Question: So I've read <URL>
But it doesn't seem to deal with the issue of making the background NOT tint to a semi-transparent. I want the content behind the menu with buttons to be clearly visible. Is this even possible?
This is what I have currently
'''
WPSActionSheet *actionSheet = [[WPSActionSheet alloc] initWithCompletion:completion];
[actionSheet setTitle:@""];
[actionSheet addButtonWithTitle:@"Take Photo"];
[actionSheet addButtonWithTitle:@"Choose from Library"];
[actionSheet addButtonWithTitle:@"Skip This Step"];
[actionSheet setCancelButtonIndex:2];
[actionSheet showInView:[self view]];
'''
which shows this

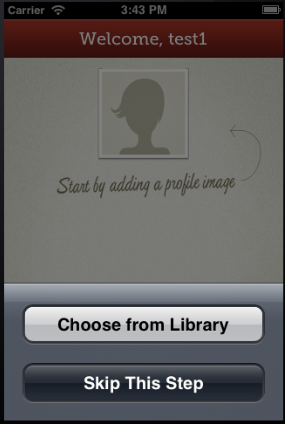
Answer: 'UIActionSheet' will always show the "tinted background". There is no way around this. You can however create your own version of the 'UIActionSheet' using a 'UIView'.